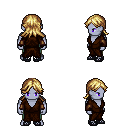
a pixel art fantasy rpg character, male body template, dark elf, purple skin, brown robe, teal pants, blonde loose hair, cloth bracers, ghillies, four views (front, back, left, right), 2x2 character sprite sheet, small pixel art, hard edges, no anti-aliasing